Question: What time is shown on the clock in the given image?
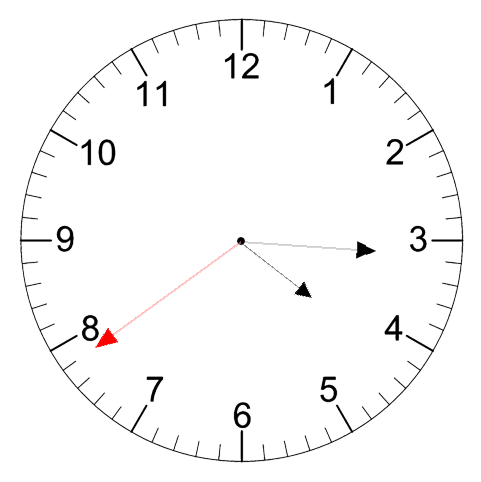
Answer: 04:15:39